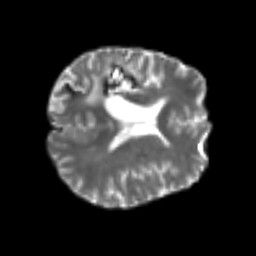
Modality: T2w
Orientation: axial
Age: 45
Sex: male
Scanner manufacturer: siemens
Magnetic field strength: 3 T
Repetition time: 4.999 s
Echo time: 0.07946 s